如图，梯形 $ABCD$ 中，$AD // BC$，过点 $A$ 作 $AE // DC$ 分别交 $BD$、$BC$ 于点 $F$、$E$，$\dfrac{BE}{BC} = \dfrac{2}{3}$，设 $\overrightarrow{AD} = \vec{a}$，$\overrightarrow{AB} = \vec{b}$，那么向量 $\overrightarrow{FE}$ 用向量 $\vec{a}$、$\vec{b}$ 表示为 \underline{\quad\quad\quad}．

figure1

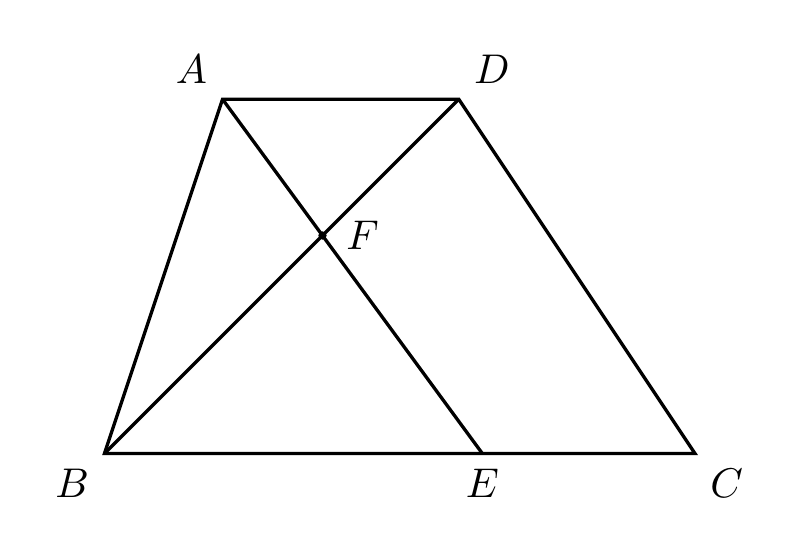
【解答】
【答案】$\frac{4}{3}\vec{a} + \frac{2}{3}\vec{b}$.

【分析】根据平行四边形的判定与性质得出 $CE = AD$，再根据平行线分线段成比例推出 $BE = 2AD$，$BF = \frac{2}{3}BD$，最后根据平面向量的三角形运算法则求解即可.

【解答】解：$\because \overrightarrow{AD} = \vec{a}$，$\overrightarrow{AB} = \vec{b}$，

$\therefore \overrightarrow{BD} = \overrightarrow{AD} - \overrightarrow{AB} = \vec{a} - \vec{b}$，

$\because AD \mathbin{//} BC$，$AE \mathbin{//} CD$，

$\therefore$ 四边形 $AECD$ 是平行四边形，

$\therefore AD = CE$，

$\because \frac{BE}{BC} = \frac{2}{3}$，

$\therefore \frac{AD}{BE} = \frac{CE}{BE} = \frac{1}{2}$，$\frac{BF}{BD} = \frac{2}{3}$，

$\therefore BE = 2AD$，$BF = \frac{2}{3}BD$，

$\therefore \overrightarrow{BE} = 2\overrightarrow{AD} = 2\vec{a}$，$\overrightarrow{BF} = \frac{2}{3}\overrightarrow{BD} = \frac{2}{3}(\vec{a} - \vec{b})$，

$\therefore \overrightarrow{FE} = \overrightarrow{BE} - \overrightarrow{BF} = 2\vec{a} - \frac{2}{3}(\vec{a} - \vec{b}) = \frac{4}{3}\vec{a} + \frac{2}{3}\vec{b}$，

故答案为：$\frac{4}{3}\vec{a} + \frac{2}{3}\vec{b}$.

【点评】本题考查了平面向量的三角形运算法则，平行四边形的判定与性质，熟记平面向量的三角形运算法则是解题的关键.